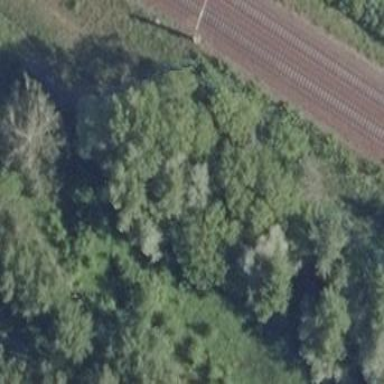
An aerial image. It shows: Semi-deciduous broadleaved woodland.